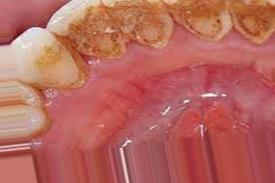
Condition: Tooth Discoloration